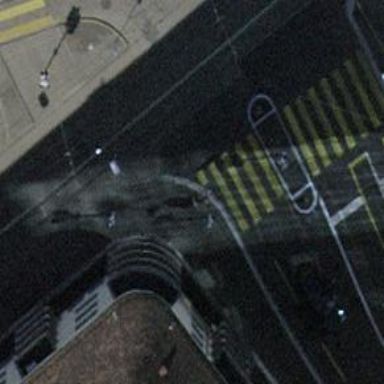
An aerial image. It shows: Kerb barrier.